Question: I'm currently working on 'Ajax' and 'jQuery' live search which finds a results in a 'JSON' file. Script is working fine, but the is only one problem - it's duplicating the result data.
:

:
'''
<div class="row">
<h3>Live Search Results</h3>
<div id="update-results">
<p>event_name | club_name | memberid</p>
<ul id="update">
<!-- <li><a href="#"></a></li> -->
</ul>
</div>
</div>
'''
:
'''
$('#search').keyup(function() {
var searchField = $('#search').val();
var $update = $('#update');
$update.empty();
$.get("getEventsWithVideos.php?text=" + searchField, function(data) {
var vals = jQuery.parseJSON(data);
if($.isArray(vals['Event'])) {
$.each(vals['Event'], function(k,v){
$update.append("<li value='"+v['id']+"'><a href='#'>" + v['event_name'] + "</a></li>");
});
} else {
$update.append("<li value='"+vals['Event']['id']+"'><a href='#'>" + vals['Event']['event_name'] + "</a></li>");
}
});
});
'''
I've tried to debug and stop the error, but it was unsuccessful. Can anyone help me please with that?
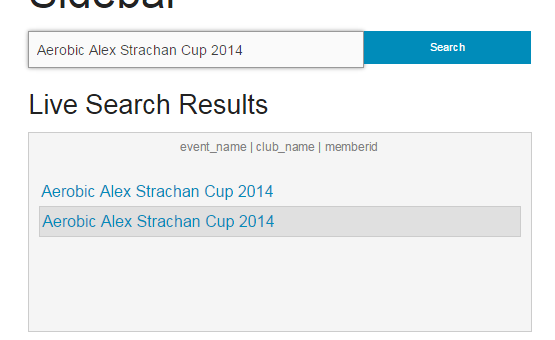
Answer: Put the empty() the response handler:
'''
$.get("getEventsWithVideos.php?text=" + searchField, function(data) {
$update.empty();
'''
basically you are clearing the list on every keystroke (rapid), then requesting the data, then (sometime later) the results that come back (which could be multiple results depending on the timing).